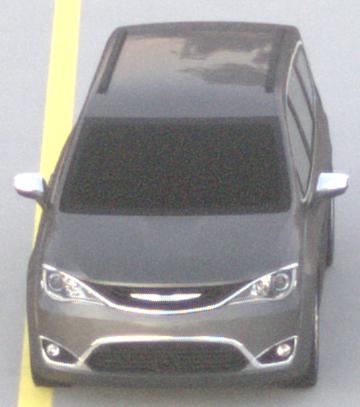
Make: Chrysler
Model: Pacifica
Detailed model: -
Model produced from: 2016
Model produced until: 2020
Doors: 5
Color: gray
Road condition: dry road
Daytime: sunrise or sunset
Contrast: low contrast